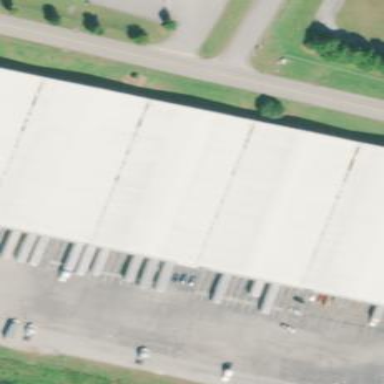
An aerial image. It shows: Warehouse.